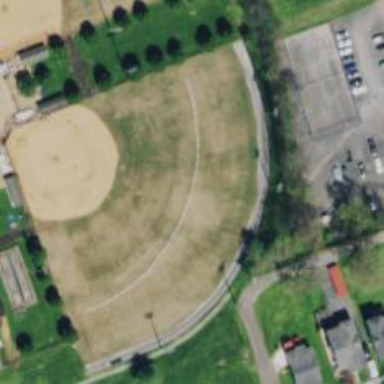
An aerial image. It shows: Baseball pitch for leisure land.